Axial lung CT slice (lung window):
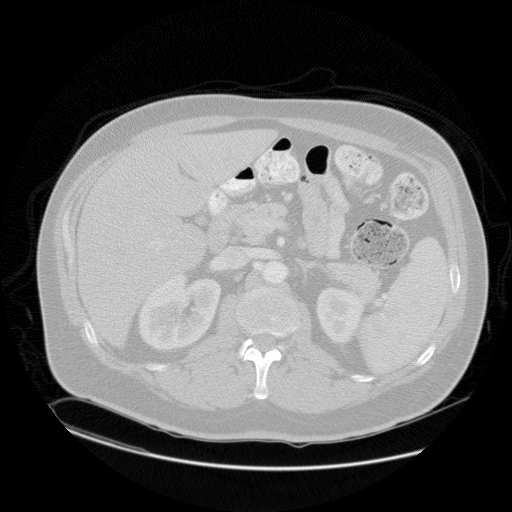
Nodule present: no